Question: I have a table with a lot of data, I need to get the rows which IdMod, TableName and FieldName columns match in 2 or more rows.
Query:
'''
SELECT DISTINCT aa.Id, aa.IdMod, aa.TableName, aa.FieldName, aa.OldValue, aa.NewValue, aa.Origin, aa.Destination, aa.CreationDate, aa.Discard
FROM Process aa
INNER JOIN (
SELECT IdMod, TableName, FieldName
FROM Process
GROUP BY IdMod, TableName, FieldName
HAVING COUNT(*) > 1
) bb
ON aa.IdMod = bb.IdMod AND aa.TableName = bb.TableName AND aa.FieldName = bb.FieldName
WHERE Destination='All' OR Destination=@dest OR Origin=@dest
ORDER BY IdMod,TableName, FieldName
'''
With this query i get it:

But i want get it only if Origin column is not the same. I mean, in this result i want get all except rows 6 and 7, because IdMod, TableName and FieldName match, but Origin also match. Same way, i dont want rows 8 and 9.
However, i want rows 3, 4 and 5 because at least one of them has diferent Origin. Of course, i want 1 and 2 because Origin is diferent.
How can i do it?
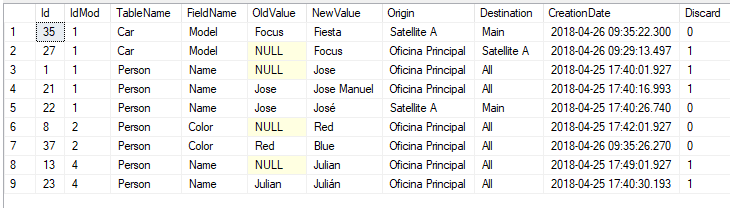
Answer: I think you can improve subquery 'bb' by checking column Origin
'''
SELECT IdMod, TableName, FieldName
FROM Process
GROUP BY IdMod, TableName, FieldName
HAVING COUNT(*) > 1 AND COUNT(DISTINCT Origin) > 1
'''